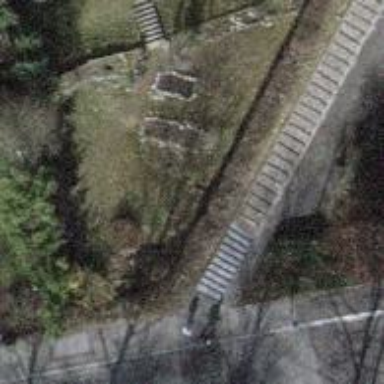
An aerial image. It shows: Set of steps with sett surface. Ramp is available for accessibility.